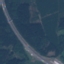
Land use / land cover class: Highway